Field crop: maize
Growth stage: 2
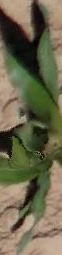
Species: maize